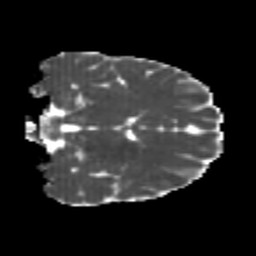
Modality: MD
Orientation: coronal
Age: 24
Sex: male
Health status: healthy
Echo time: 0.074 s